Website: ulta-beauty
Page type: customer-info-address
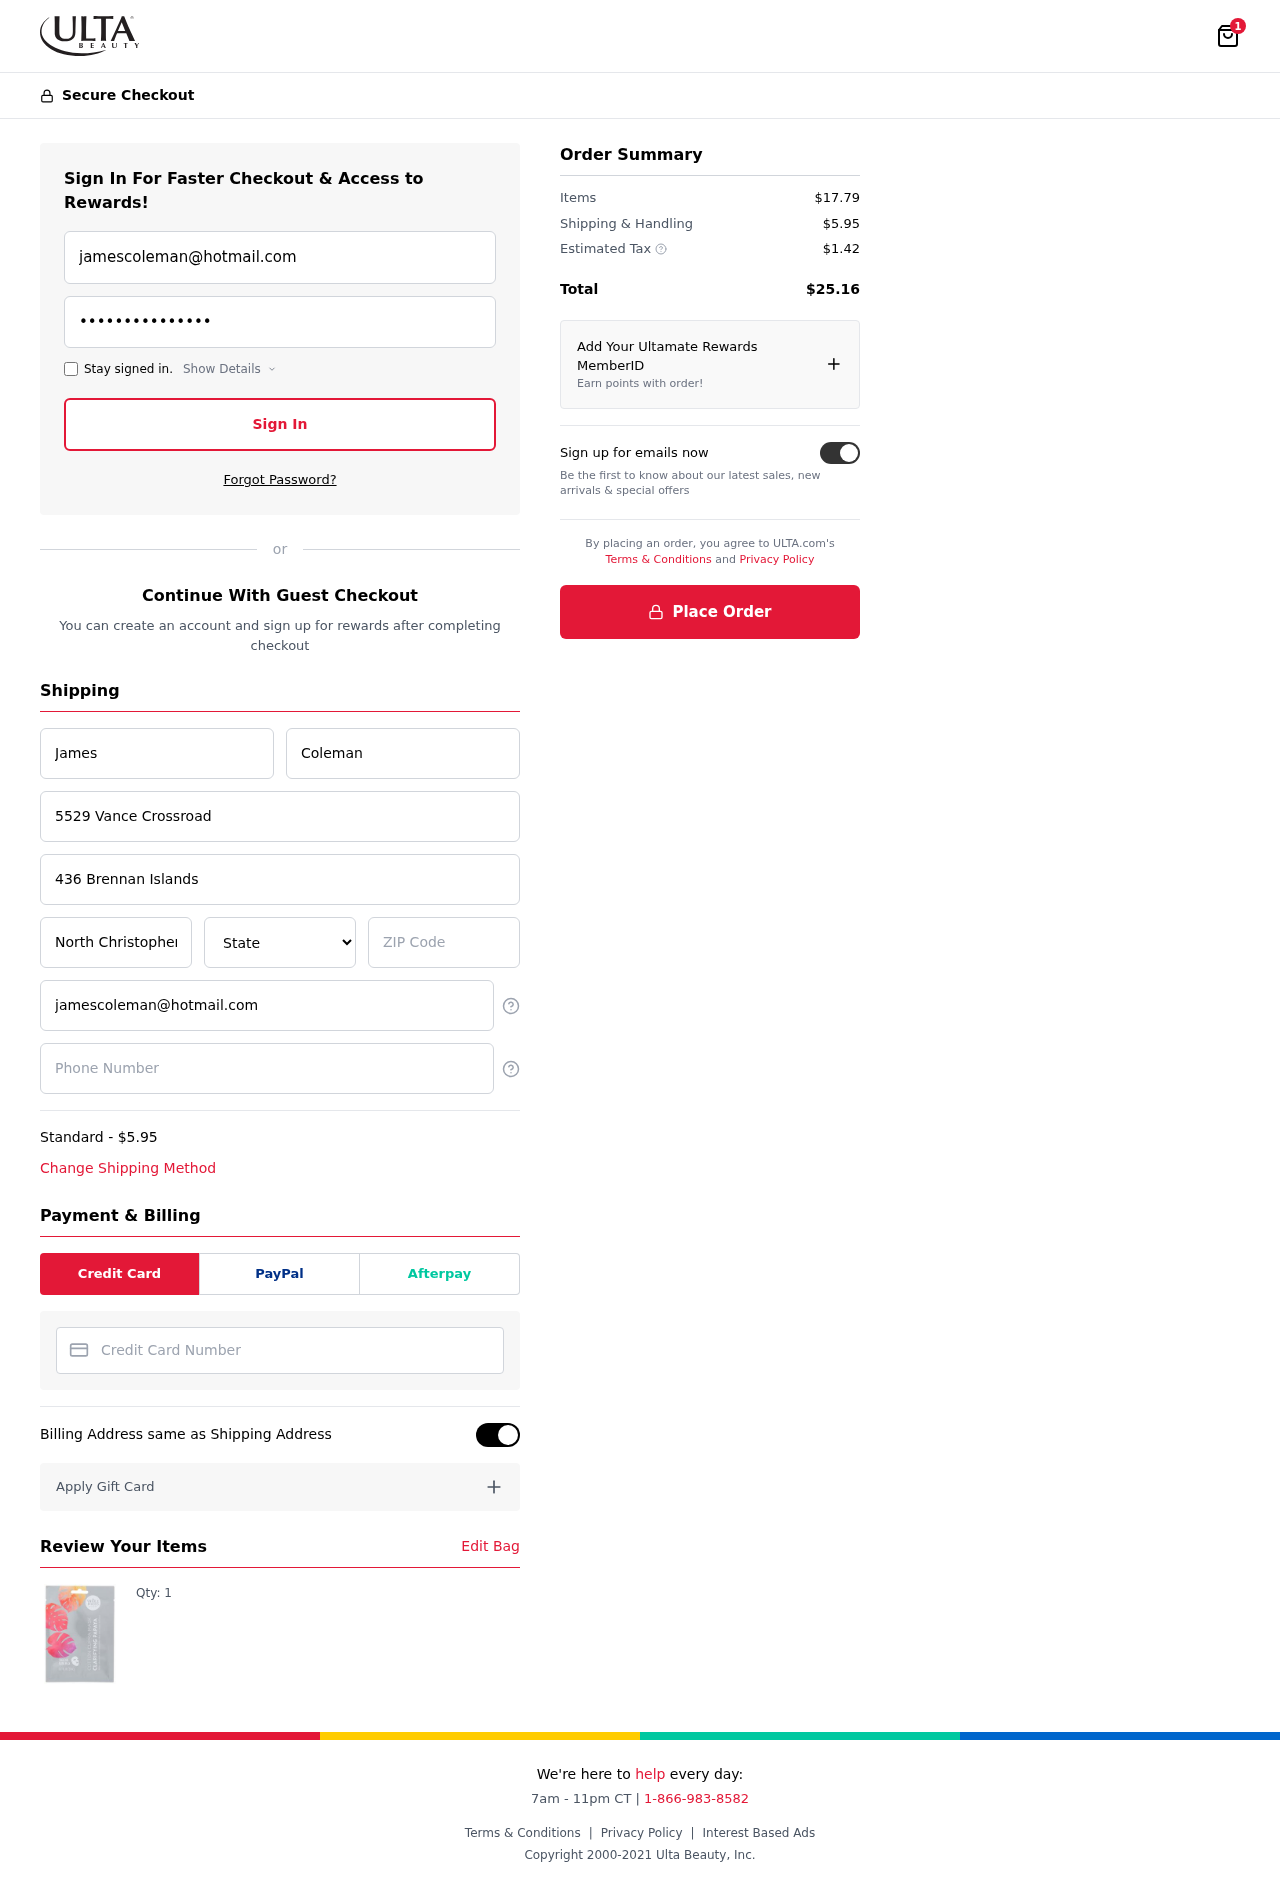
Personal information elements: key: PII_CARD_NUMBER
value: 2299 3814 6993 0523
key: PII_CITY
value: North Christopher
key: PII_EMAIL
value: jamescoleman@hotmail.com
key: PII_FIRSTNAME
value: James
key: PII_LASTNAME
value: Coleman
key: PII_PHONE
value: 8204376699
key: PII_POSTCODE
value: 98394
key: PII_STATE
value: Hawaii
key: PII_STREET
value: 5529 Vance Crossroad
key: PII_STREET2
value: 436 Brennan Islands
Product elements: key: PRODUCT1_QUANTITY
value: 1
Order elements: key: ORDER_NUM_ITEMS
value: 1
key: ORDER_SHIPPING_COST
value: $5.95
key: ORDER_ITEMS_TOTAL
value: $17.79
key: ORDER_SHIPPING_COST2
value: $5.95
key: ORDER_TAX
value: $1.42
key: ORDER_TOTAL
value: $25.16